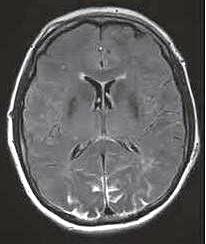
Label: notumor